Field crop: maize
Growth stage: 2
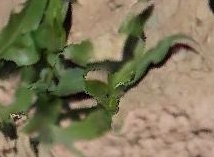
Species: maize